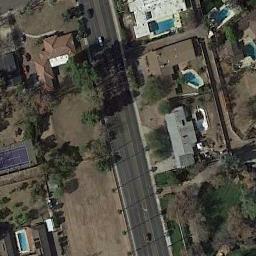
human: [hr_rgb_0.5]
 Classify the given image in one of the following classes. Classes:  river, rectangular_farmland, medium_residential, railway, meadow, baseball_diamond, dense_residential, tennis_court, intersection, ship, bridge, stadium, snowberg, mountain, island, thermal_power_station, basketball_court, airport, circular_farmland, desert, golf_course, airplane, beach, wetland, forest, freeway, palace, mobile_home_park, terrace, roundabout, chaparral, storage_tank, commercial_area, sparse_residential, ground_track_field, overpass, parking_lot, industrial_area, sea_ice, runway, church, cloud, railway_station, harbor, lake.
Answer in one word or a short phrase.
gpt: freeway